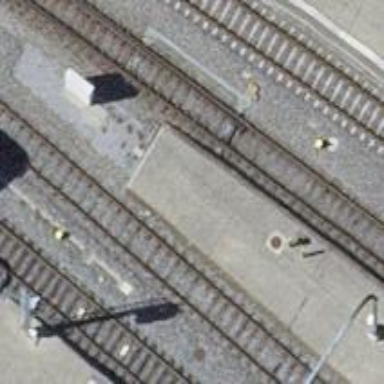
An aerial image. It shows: Railway switch.